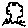
Label: tree